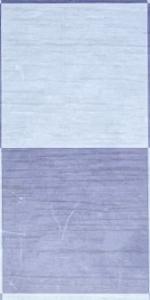
Label: Empty